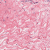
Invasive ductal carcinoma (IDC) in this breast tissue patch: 0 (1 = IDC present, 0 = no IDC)